Interaction volume radius: 5 \u00c5
Interaction volume height: 45 \u00c5
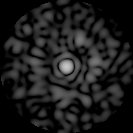
Disorder parameter: 0.8123